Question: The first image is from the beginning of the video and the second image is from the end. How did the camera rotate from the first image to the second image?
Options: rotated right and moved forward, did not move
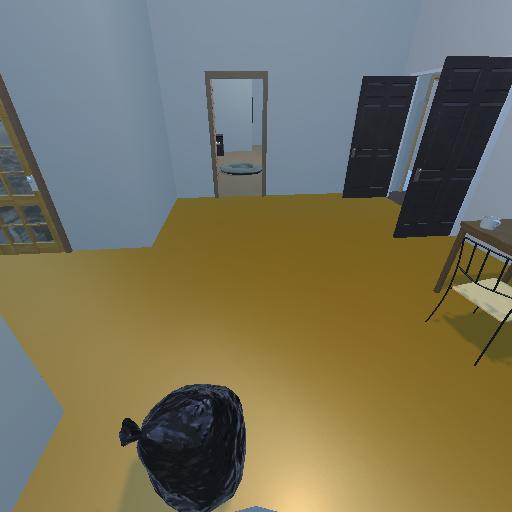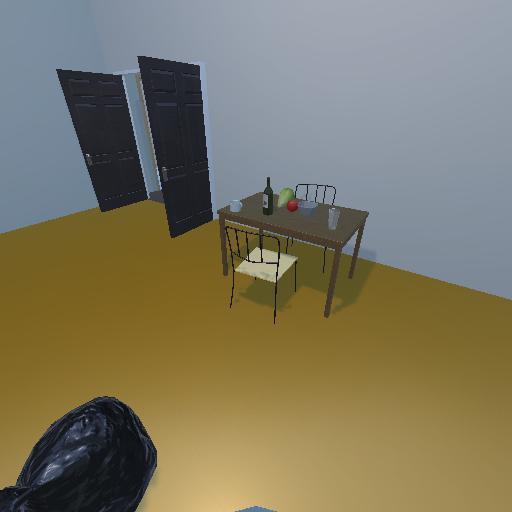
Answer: rotated right and moved forward